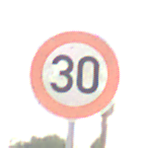
Verkehrszeichen: Geschwindigkeit30
Umgebung: Outdoor, Suburban
Tageszeit: MorningAfternoon
Wetter: Clear
Licht: Natural
Jahreszeit: NotSpecified
Kontrast: HighContrast